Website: walmart
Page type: cart
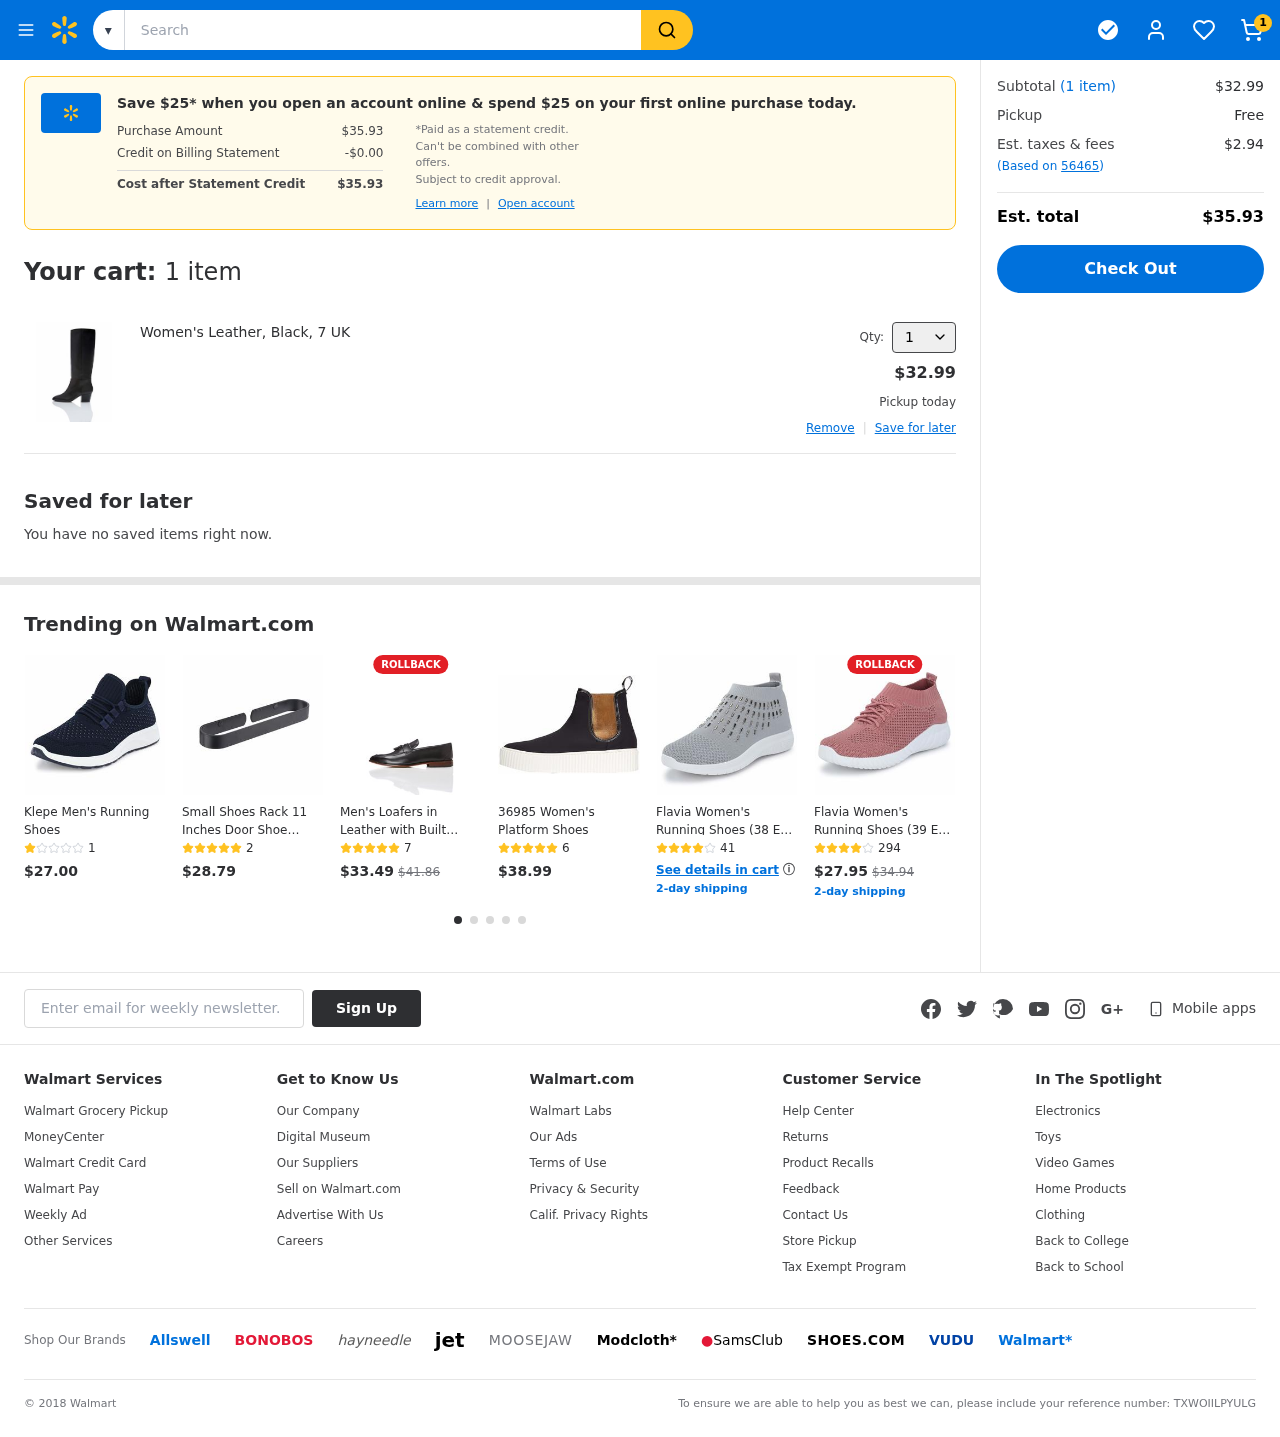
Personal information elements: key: PII_EMAIL
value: jane_vargas@hotmail.com
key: PII_POSTCODE
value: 56465
Product elements: key: PRODUCT1_NAME
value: Women's Leather, Black, 7 UK
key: PRODUCT1_PRICE
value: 32.99
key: PRODUCT1_QUANTITY
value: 1
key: PRODUCT2_NAME
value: Klepe Men's Running Shoes
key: PRODUCT2_NUM_RATINGS
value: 1
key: PRODUCT2_PRICE
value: $27.00
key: PRODUCT3_NAME
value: Small Shoes Rack 11 Inches Door Shoe Organizer Hanging Shoe Shelves Aluminum RUSTPROOF Wall Mount No
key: PRODUCT3_NUM_RATINGS
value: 2
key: PRODUCT3_PRICE
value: $28.79
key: PRODUCT4_NAME
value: Men's Loafers in Leather with Built Wooden Sole
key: PRODUCT4_NUM_RATINGS
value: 7
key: PRODUCT4_PRICE
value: $33.49
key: PRODUCT4_ORIGINAL_PRICE
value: $41.86
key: PRODUCT5_NAME
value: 36985 Women's Platform Shoes
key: PRODUCT5_NUM_RATINGS
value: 6
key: PRODUCT5_PRICE
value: $38.99
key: PRODUCT6_NAME
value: Flavia Women's Running Shoes (38 EU) (7 US) (F/HD0064/GRY_L.Grey_6 UK)
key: PRODUCT6_NUM_RATINGS
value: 41
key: PRODUCT7_NAME
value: Flavia Women's Running Shoes (39 EU) (8 US) (F/HD0075/PNK_Pink_7 UK)
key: PRODUCT7_NUM_RATINGS
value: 294
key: PRODUCT7_PRICE
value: $27.95
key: PRODUCT7_ORIGINAL_PRICE
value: $34.94
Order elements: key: ORDER_NUM_ITEMS
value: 1
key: ORDER_TOTAL
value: $35.93
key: ORDER_NUM_ITEMS
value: (1 item)
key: ORDER_NUM_ITEMS
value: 1 item
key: ORDER_SUBTOTAL
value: $32.99
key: ORDER_TAX
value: $2.94
Search elements: key: HEADER_SEARCH
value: Search